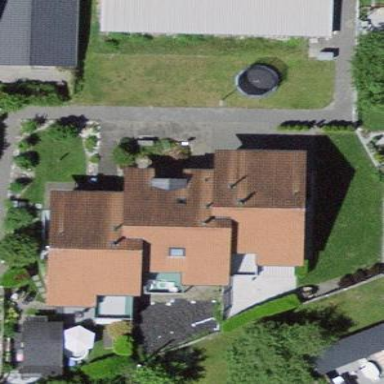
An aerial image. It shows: Gabled terrace building with roof tiles.